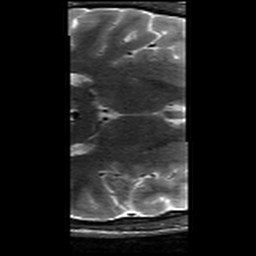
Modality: T2w
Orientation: axial
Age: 20
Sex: male
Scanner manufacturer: siemens
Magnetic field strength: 3 T
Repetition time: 8.02 s
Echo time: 0.08 s